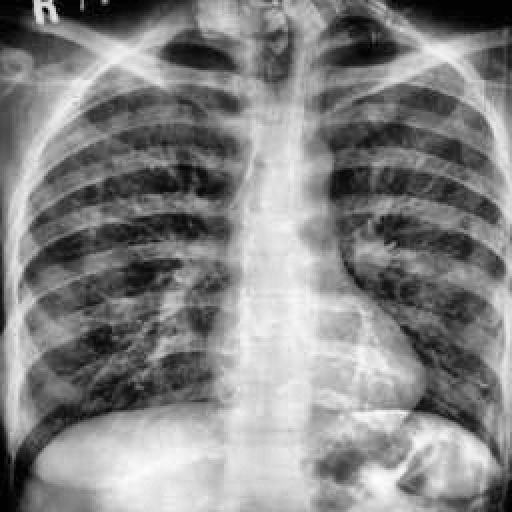
Finding: TUBERCULOSIS